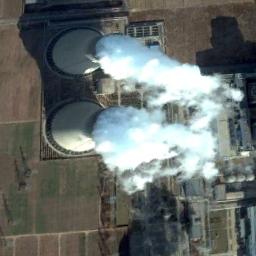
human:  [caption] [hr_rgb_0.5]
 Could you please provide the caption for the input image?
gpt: The thermal power station is on the grass next to some buildings with white mist above .

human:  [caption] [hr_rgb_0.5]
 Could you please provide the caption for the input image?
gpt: There are many buildings of different shapes next to the thermal power station .

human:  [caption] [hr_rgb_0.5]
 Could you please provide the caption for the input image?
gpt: There are plant and machinery in the thermal power station, and two cooling towers emit steam .

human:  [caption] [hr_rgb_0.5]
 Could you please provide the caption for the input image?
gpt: There are two thermal power stations, and the right one is emitting smoke .

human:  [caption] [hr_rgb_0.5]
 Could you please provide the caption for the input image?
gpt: There are two chimneys smoking on the thermal power station .